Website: walmart
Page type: billing-address
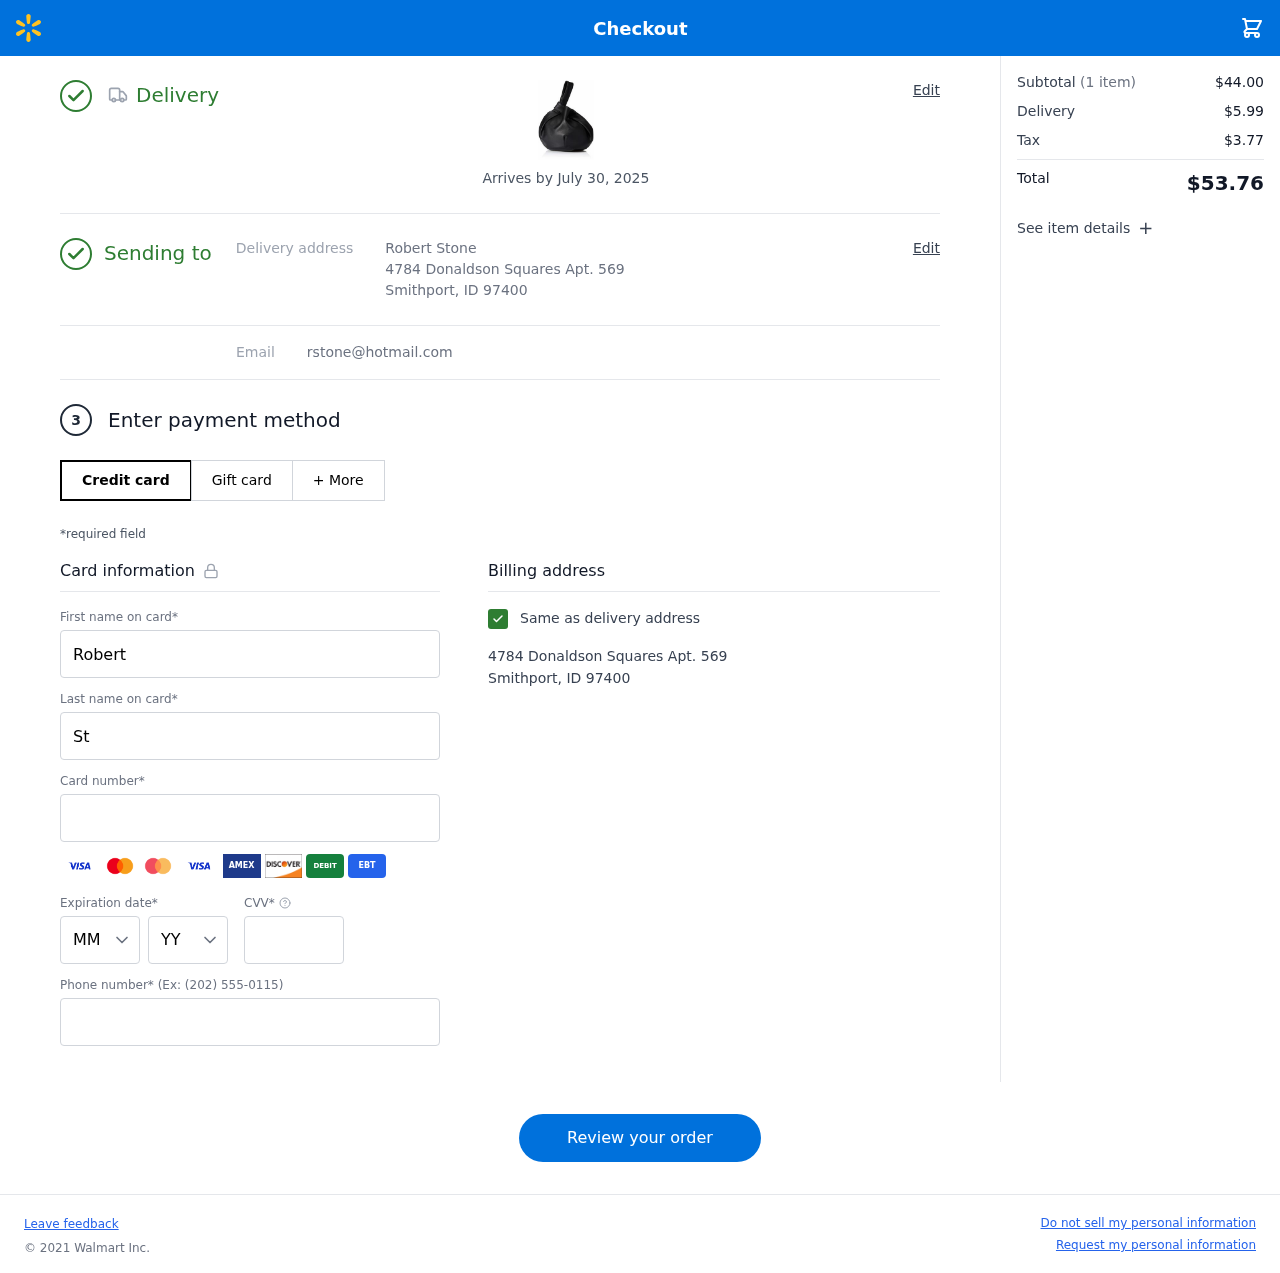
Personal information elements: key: PII_CARD_CVV
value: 071
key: PII_CARD_EXPIRY_MONTH
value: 08
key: PII_CARD_EXPIRY_YEAR
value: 29
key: PII_CARD_NUMBER
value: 2261 5847 3519 5615
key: PII_EMAIL
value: rstone@hotmail.com
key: PII_FIRSTNAME
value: Robert
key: PII_FULLNAME
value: Robert Stone
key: PII_LASTNAME
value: Stone
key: PII_PHONE
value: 2582311607
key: PII_STREET
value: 4784 Donaldson Squares Apt. 569
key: PII_CITY_STATE_ZIP
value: Smithport, ID 97400
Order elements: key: ORDER_DELIVERY_DATE
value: Arrives by July 30, 2025
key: ORDER_NUM_ITEMS
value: (1 item)
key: ORDER_SUBTOTAL
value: $44.00
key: ORDER_SHIPPING_COST
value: $5.99
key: ORDER_TAX
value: $3.77
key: ORDER_TOTAL
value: $53.76